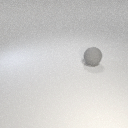
large gray rubber sphere